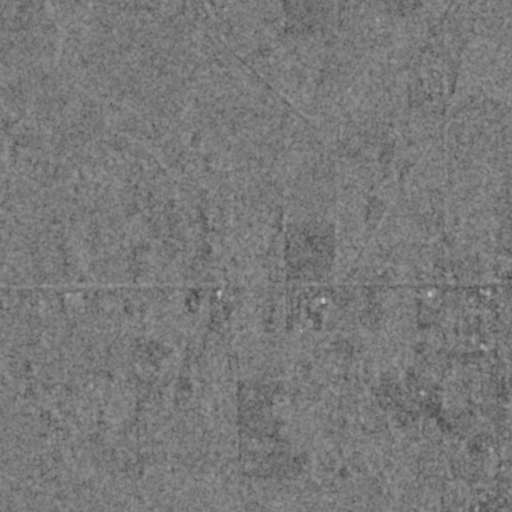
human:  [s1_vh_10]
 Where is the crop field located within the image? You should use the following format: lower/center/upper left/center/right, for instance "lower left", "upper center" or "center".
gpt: The crop field is located in the upper center of the image.
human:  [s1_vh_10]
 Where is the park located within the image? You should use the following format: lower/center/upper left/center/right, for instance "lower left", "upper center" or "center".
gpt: The park is located in the lower right of the image.
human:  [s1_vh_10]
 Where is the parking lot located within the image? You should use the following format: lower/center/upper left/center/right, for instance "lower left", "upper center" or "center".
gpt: The parking lot is located in the lower right of the image.
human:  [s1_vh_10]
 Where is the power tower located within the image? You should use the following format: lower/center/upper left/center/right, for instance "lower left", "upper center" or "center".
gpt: The power tower is located in the upper of the image.
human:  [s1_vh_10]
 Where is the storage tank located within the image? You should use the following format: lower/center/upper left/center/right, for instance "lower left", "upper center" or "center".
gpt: The storage tank is located in the lower left of the image.
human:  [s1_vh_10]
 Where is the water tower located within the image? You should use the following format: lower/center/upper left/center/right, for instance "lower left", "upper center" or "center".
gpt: The water tower is located in the center right of the image.
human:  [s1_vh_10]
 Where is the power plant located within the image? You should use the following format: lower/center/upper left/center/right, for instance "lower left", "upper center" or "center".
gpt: There is no power plant in the image.

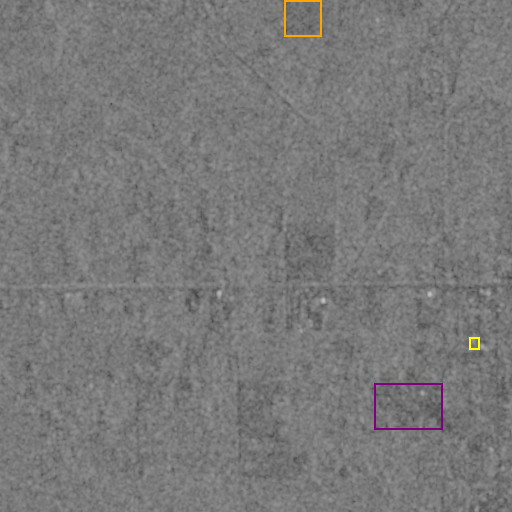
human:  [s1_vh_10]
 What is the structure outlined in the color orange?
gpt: The structure outlined in orange is a crop field.
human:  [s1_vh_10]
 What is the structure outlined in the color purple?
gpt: The structure outlined in purple is a park.
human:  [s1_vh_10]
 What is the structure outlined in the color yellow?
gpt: The structure outlined in yellow is a building.
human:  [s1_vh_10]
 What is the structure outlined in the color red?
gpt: There is no red outline.